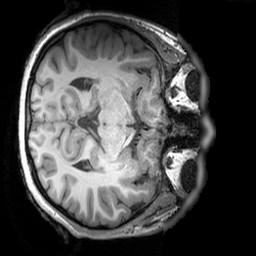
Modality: T1w
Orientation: axial
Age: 23
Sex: female
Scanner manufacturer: siemens
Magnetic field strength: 3 T
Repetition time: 1.9 s
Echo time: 0.00293 s